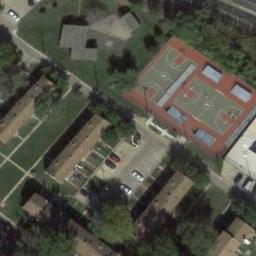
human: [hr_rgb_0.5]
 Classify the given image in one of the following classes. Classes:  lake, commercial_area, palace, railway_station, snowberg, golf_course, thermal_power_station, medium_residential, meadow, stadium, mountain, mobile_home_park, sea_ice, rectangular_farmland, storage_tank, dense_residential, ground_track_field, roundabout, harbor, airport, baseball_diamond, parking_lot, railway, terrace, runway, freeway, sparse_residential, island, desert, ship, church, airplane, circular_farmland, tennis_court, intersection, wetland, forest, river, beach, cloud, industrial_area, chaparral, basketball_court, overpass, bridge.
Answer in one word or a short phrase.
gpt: basketball_court